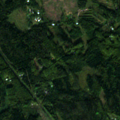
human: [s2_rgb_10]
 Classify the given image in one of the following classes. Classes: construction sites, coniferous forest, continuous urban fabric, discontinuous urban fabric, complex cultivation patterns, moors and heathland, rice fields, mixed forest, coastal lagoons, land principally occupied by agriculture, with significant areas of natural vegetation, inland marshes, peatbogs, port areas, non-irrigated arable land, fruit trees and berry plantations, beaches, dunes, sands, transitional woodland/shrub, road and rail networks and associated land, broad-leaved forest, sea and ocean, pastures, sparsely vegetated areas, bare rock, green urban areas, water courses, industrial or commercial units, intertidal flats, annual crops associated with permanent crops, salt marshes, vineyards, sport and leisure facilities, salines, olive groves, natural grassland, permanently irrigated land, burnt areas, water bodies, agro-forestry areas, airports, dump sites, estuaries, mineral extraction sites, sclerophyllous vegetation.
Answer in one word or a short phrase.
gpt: broad-leaved forest, mixed forest, water bodies